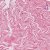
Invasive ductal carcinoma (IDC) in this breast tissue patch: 0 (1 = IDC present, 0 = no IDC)